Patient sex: F
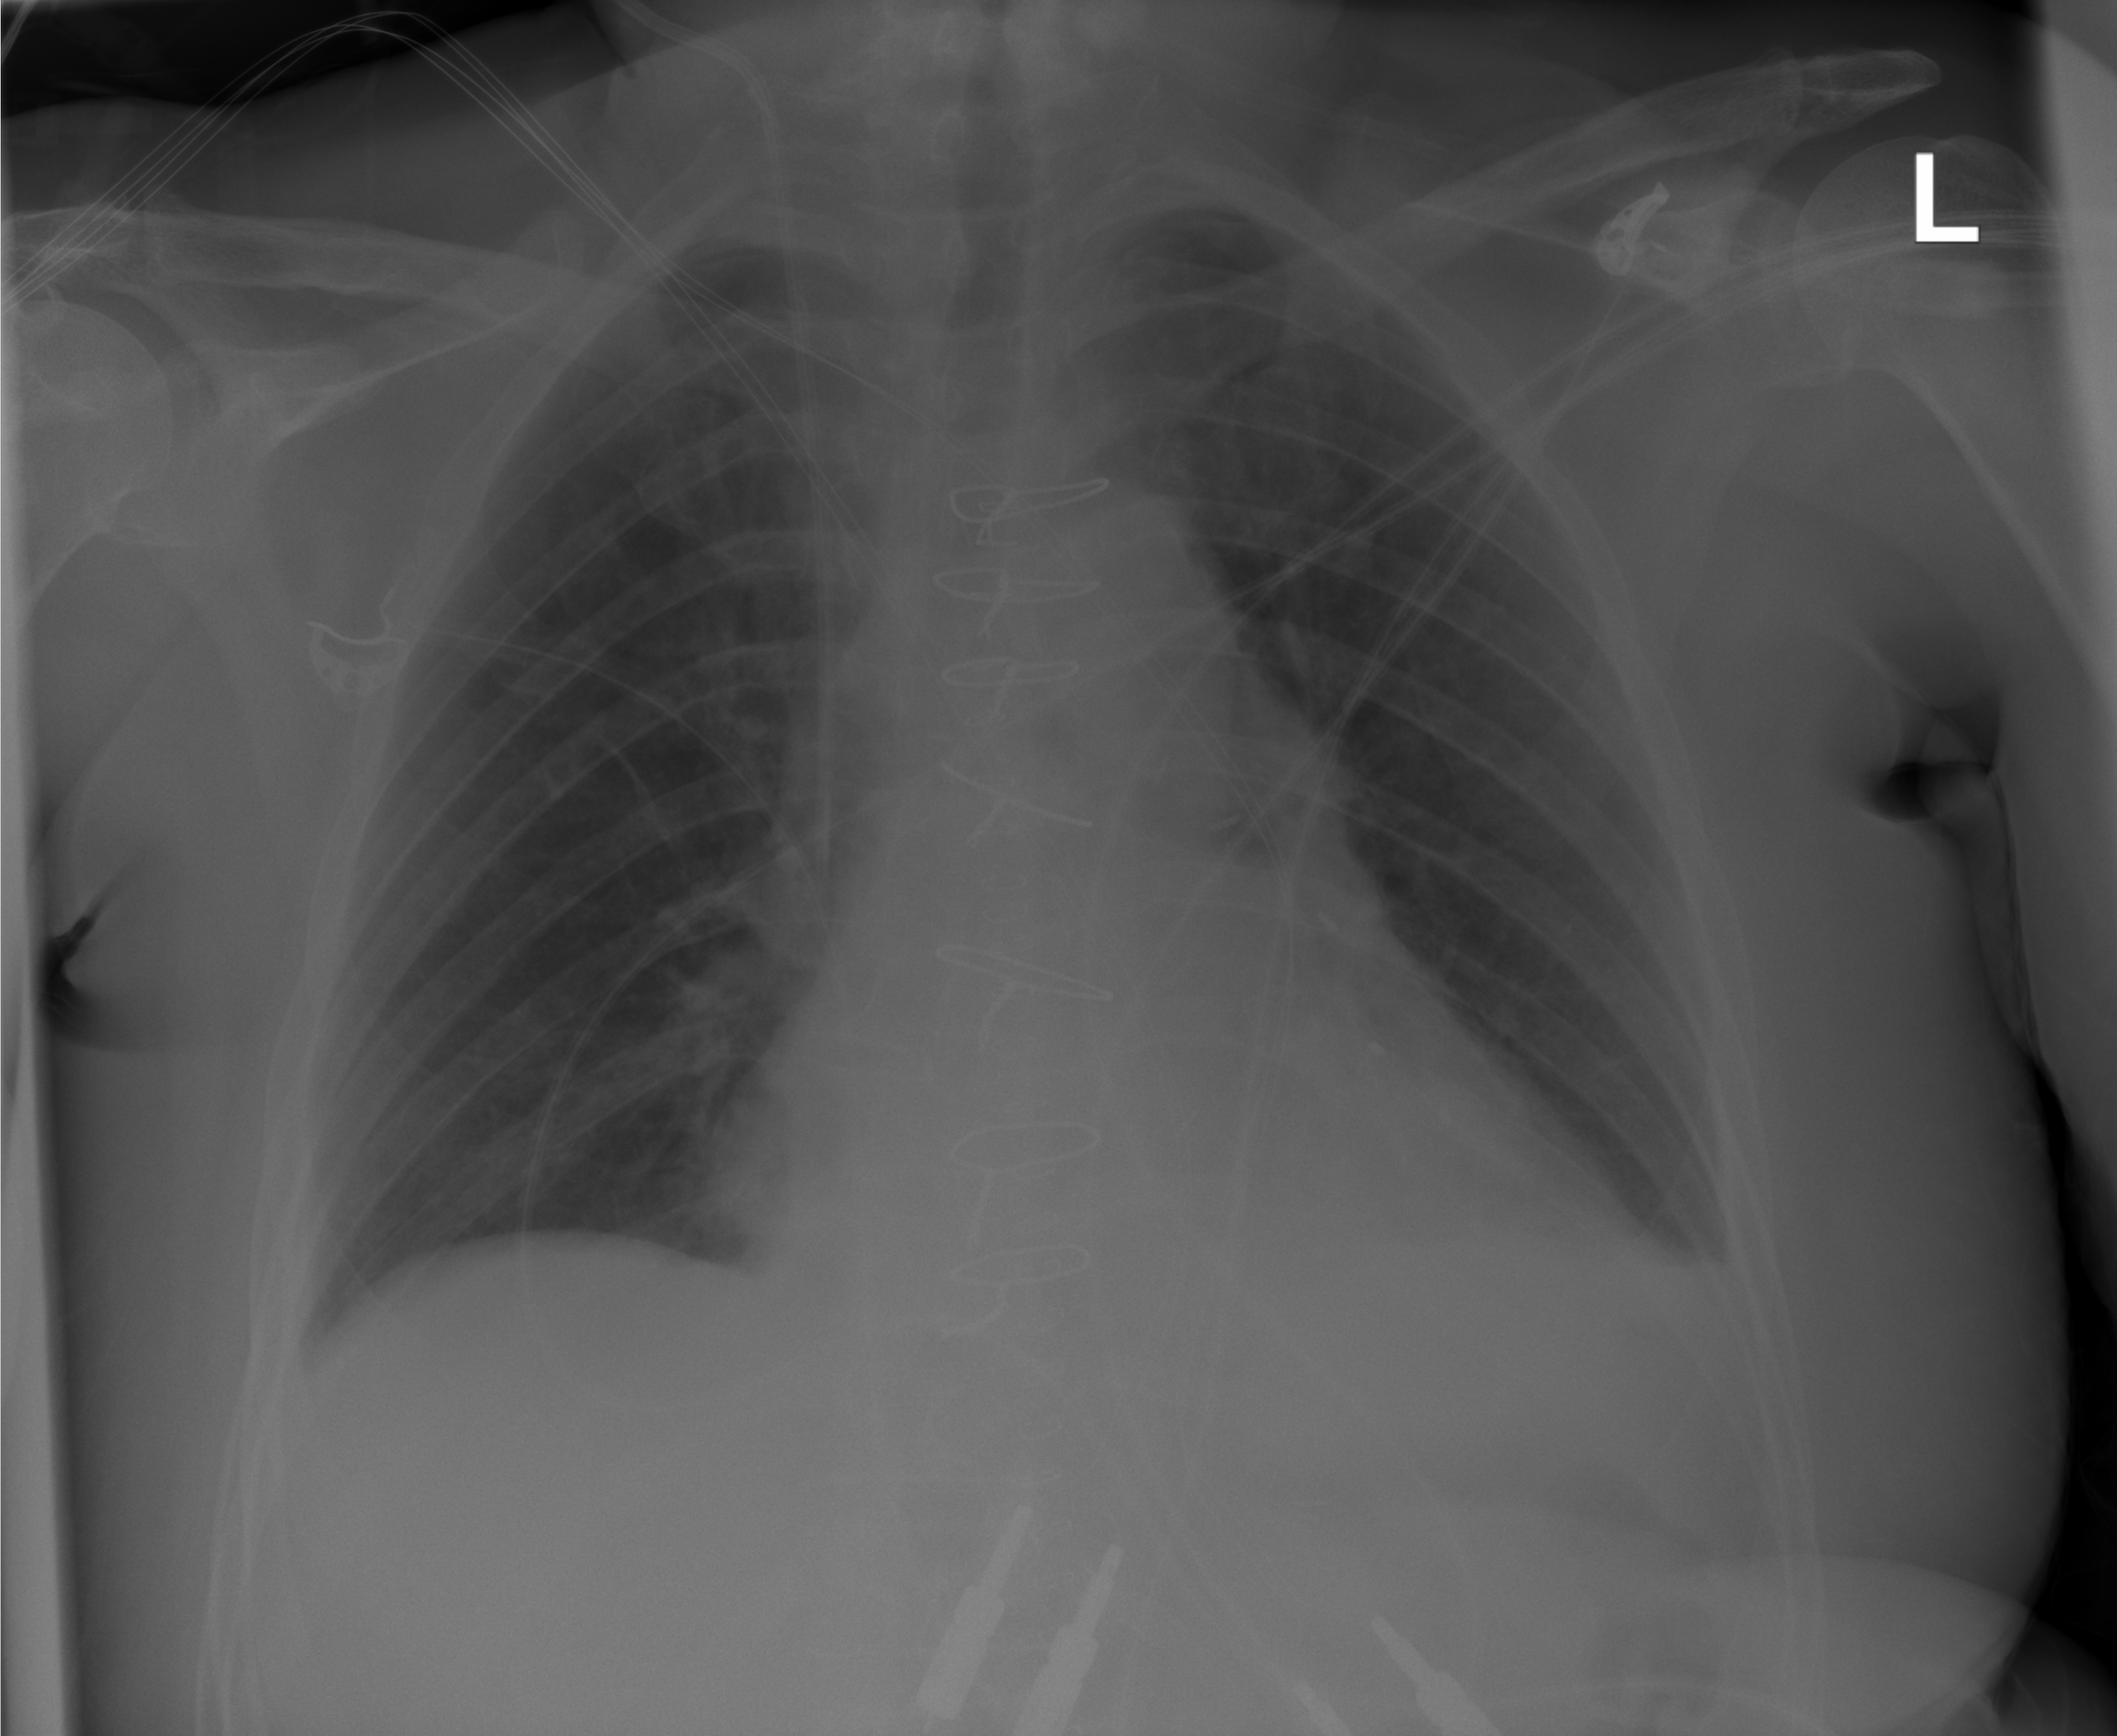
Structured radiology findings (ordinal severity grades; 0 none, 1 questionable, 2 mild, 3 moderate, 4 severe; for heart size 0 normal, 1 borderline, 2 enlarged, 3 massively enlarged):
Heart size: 1
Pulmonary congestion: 0
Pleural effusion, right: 0
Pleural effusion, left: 2
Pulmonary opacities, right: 0
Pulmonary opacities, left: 0
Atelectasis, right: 0
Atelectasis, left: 2